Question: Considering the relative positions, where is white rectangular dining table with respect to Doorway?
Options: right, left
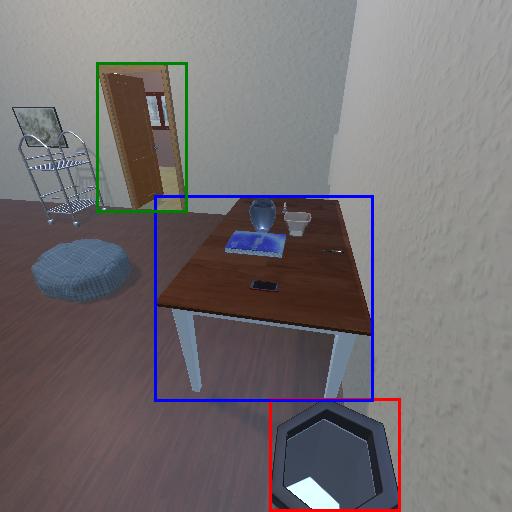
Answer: right